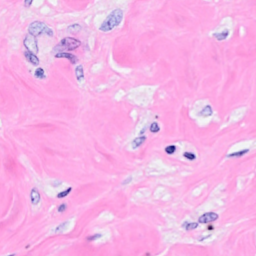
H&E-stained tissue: Breast